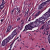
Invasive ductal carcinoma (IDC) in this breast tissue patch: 1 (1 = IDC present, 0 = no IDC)